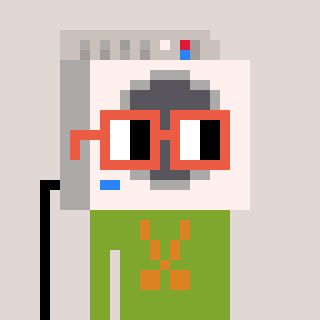
a pixel art character with square orange glasses, a washing machine-shaped head and a slimegreen-colored body on a warm background